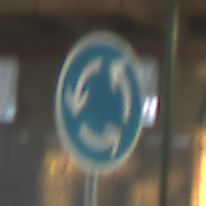
Verkehrszeichen: Kreisverkehr
Umgebung: Roofed, Special
Tageszeit: MorningAfternoon
Wetter: NotSpecified
Licht: Artificial
Jahreszeit: NotSpecified
Kontrast: MediumContrast